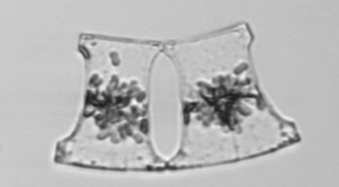
Label: Eucampia